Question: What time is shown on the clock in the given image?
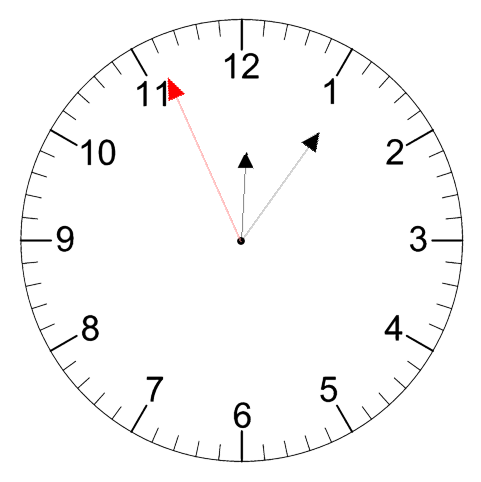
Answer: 12:05:56